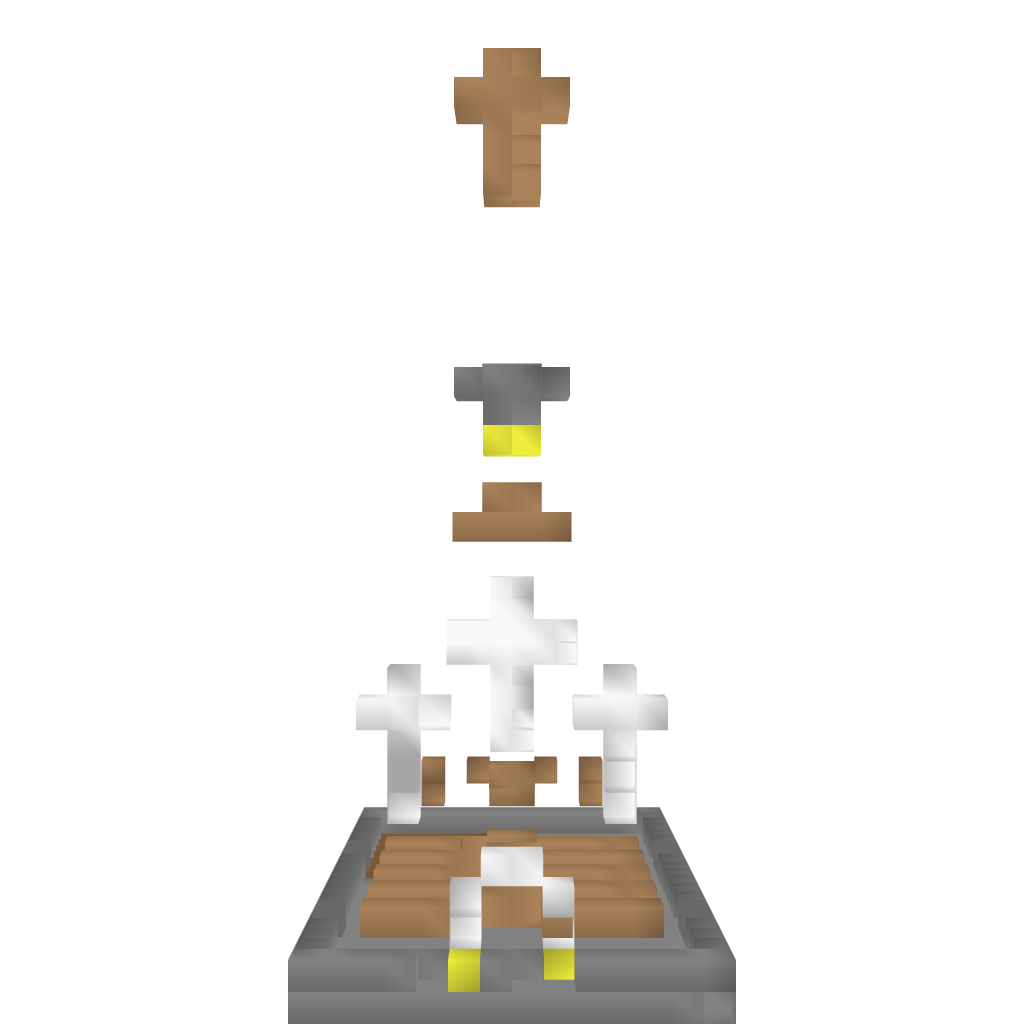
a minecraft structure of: Church bad low quality